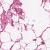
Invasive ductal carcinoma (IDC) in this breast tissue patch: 0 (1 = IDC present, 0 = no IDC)